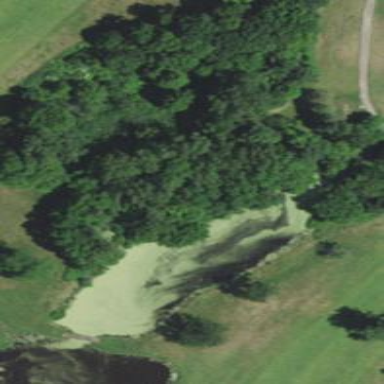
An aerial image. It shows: Scenic view of water hazard on golf course. The natural water feature adds beauty to the landscape.